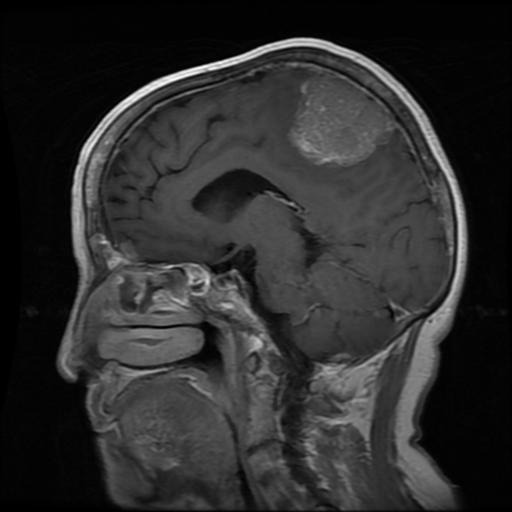
Label: meningioma